Question: Inside IB, in View Effects Inspector, there is an option to set Core Animation Layer. If I set it what does it do?

Is it equivalent to 'setWantsLayer:YES'?
If so then as per <URL> 'setWantsLayer' can be called before or after 'setLayer:'.
'The order that setWantsLayer: and setLayer: are called is important, it makes the distinction between a layer-backed view and a layer-hosting view.'
If I set CALayer from IB, which order would it be?
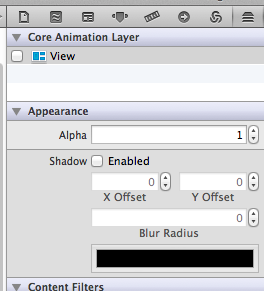
Answer: The checkbox makes your view (like calling 'setWantsLayer:' without 'setLayer:').